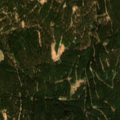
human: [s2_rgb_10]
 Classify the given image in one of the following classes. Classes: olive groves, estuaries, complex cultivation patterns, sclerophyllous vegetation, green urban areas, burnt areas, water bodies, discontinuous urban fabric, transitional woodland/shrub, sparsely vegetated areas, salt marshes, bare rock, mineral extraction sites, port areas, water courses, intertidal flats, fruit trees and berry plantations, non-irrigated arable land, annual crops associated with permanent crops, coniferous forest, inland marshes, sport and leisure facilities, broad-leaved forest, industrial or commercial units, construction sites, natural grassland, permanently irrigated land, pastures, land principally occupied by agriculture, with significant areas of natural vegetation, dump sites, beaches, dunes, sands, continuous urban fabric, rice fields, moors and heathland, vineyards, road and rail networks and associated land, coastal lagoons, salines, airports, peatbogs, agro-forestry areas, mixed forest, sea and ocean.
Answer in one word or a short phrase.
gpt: coniferous forest, moors and heathland